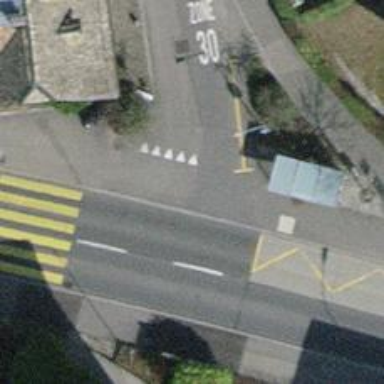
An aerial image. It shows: Unmarked crossing with traffic calming table.